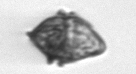
Label: Kryptoperidinium_triquetrum